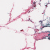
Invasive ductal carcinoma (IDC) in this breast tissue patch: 0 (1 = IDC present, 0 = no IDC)